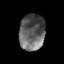
Tissue: lung
Cell type: Others
Senescence score: 0.1631
Nuclear area (px): 916
Mean DAPI intensity: 95.547